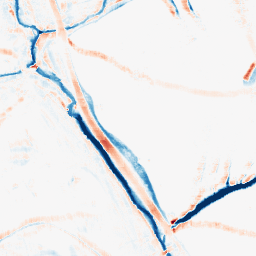
Category: morphological
Decomposition family: morphological_square
Decomposition parameters: operation: average
size: 10
Upsampling method: quartic
Upsampling parameters: scale: 2
Upsampling scale: 2